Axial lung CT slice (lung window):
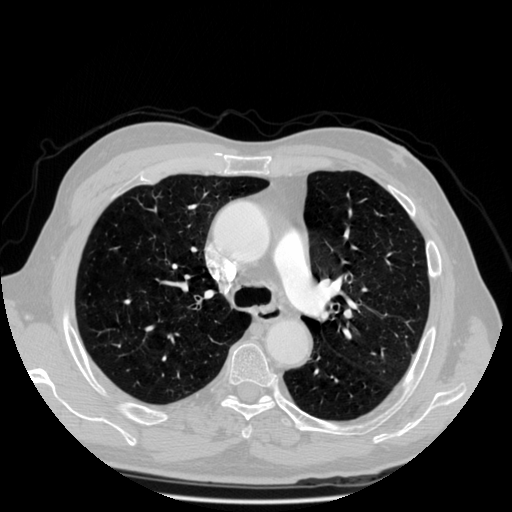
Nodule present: no